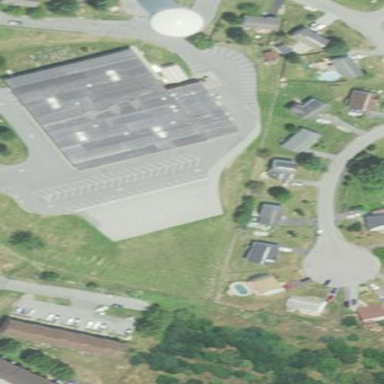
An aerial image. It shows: Parking area.